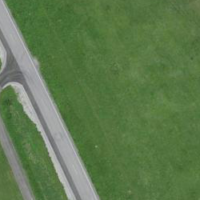
EUNIS habitat code: 53
Species observed at this site:
Corvus corone
Cygnus olor
Anas platyrhynchos
Parus major
Erithacus rubecula
Streptopelia decaocto
Pica pica
Sitta europaea
Passer domesticus
Falco tinnunculus
Turdus merula